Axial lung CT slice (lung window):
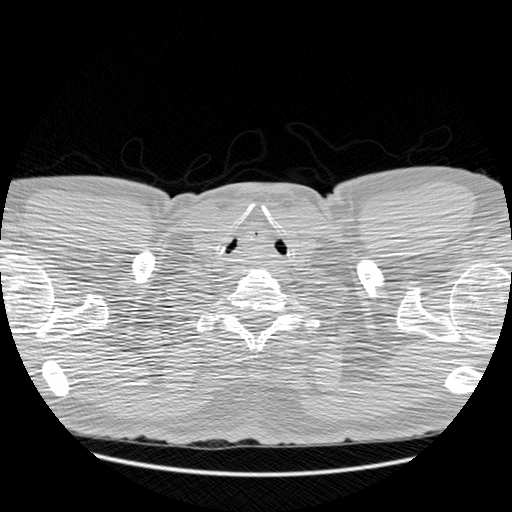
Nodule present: no